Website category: sports
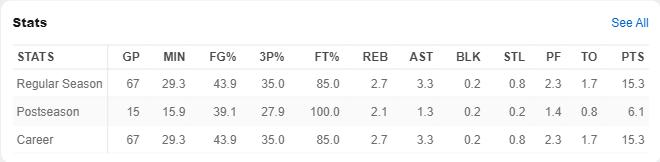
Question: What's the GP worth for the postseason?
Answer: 15

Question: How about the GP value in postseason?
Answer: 15

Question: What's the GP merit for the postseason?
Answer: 15

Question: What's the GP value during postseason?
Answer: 15

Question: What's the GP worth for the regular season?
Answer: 67

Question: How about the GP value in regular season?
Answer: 67

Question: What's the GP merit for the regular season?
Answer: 67

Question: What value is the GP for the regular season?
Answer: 67

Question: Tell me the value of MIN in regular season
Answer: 29.3

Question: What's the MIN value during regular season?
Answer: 29.3

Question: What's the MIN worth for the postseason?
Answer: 15.9

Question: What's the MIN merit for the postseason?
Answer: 15.9

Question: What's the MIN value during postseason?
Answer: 15.9

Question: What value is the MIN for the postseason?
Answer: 15.9

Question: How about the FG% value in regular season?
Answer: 43.9

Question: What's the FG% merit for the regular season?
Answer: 43.9

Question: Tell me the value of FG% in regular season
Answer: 43.9

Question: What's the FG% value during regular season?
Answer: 43.9

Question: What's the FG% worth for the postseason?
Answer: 39.1

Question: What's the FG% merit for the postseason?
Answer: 39.1

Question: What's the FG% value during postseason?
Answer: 39.1

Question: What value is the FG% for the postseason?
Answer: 39.1

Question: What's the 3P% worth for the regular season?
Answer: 35.0

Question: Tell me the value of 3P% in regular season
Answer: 35.0

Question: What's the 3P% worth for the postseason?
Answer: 27.9

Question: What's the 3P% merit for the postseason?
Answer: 27.9

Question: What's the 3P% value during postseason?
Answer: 27.9

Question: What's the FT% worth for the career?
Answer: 85.0

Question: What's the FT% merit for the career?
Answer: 85.0

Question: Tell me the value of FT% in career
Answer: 85.0

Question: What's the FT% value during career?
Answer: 85.0

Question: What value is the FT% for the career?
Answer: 85.0

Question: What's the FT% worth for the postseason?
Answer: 100.0

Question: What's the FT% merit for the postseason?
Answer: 100.0

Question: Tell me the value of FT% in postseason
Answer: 100.0

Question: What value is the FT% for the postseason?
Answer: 100.0

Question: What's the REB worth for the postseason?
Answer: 2.1

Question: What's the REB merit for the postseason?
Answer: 2.1

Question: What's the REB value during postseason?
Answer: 2.1

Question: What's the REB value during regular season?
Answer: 2.7

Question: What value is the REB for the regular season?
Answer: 2.7

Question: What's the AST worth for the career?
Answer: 3.3

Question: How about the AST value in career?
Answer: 3.3

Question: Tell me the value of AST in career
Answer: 3.3

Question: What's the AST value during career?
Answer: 3.3

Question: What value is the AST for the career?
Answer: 3.3

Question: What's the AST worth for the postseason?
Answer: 1.3

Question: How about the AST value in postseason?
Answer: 1.3

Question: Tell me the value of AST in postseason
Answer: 1.3

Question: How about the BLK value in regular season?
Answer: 0.2

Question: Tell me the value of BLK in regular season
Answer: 0.2

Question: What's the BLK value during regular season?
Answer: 0.2

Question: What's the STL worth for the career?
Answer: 0.8

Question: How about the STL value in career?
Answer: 0.8

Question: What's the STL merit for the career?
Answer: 0.8

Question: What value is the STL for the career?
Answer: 0.8

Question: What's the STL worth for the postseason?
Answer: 0.2

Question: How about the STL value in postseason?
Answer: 0.2

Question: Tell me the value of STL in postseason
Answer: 0.2

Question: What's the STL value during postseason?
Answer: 0.2

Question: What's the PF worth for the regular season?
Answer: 2.3

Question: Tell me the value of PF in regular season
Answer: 2.3

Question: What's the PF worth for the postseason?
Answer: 1.4

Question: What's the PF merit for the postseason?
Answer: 1.4